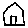
Label: house